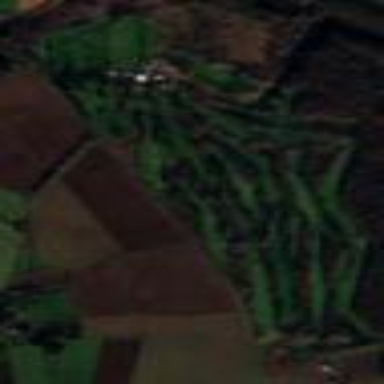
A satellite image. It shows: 27-hole golf course that is designated as leisure land.